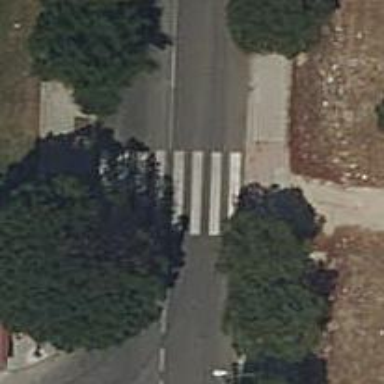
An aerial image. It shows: Uncontrolled zebra crossing on the road.